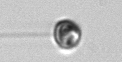
Label: flagellate